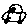
Label: car